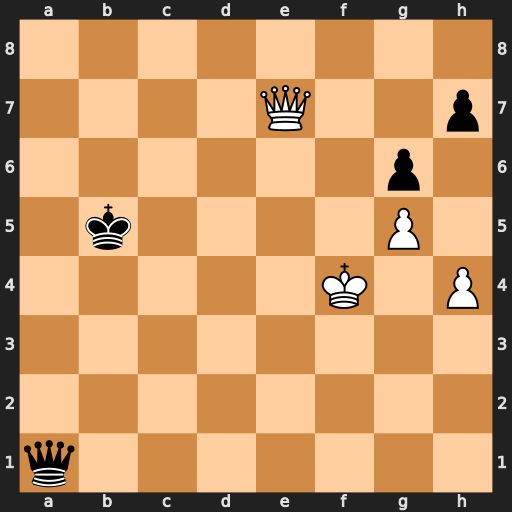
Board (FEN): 8/4Q2p/6p1/1k4P1/5K1P/8/8/q7
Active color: w
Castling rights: -
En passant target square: -
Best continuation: Qe5+ Qxe5+ Kxe5